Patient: sex M, age 57
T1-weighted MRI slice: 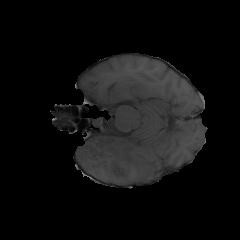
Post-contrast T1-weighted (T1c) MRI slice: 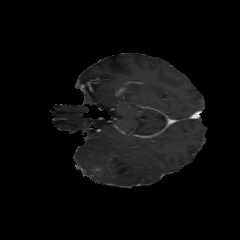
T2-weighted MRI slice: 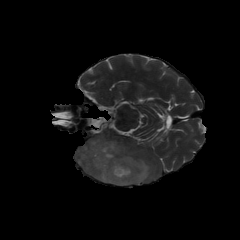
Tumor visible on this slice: yes
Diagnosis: Glioblastoma, IDH-wildtype
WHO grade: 4